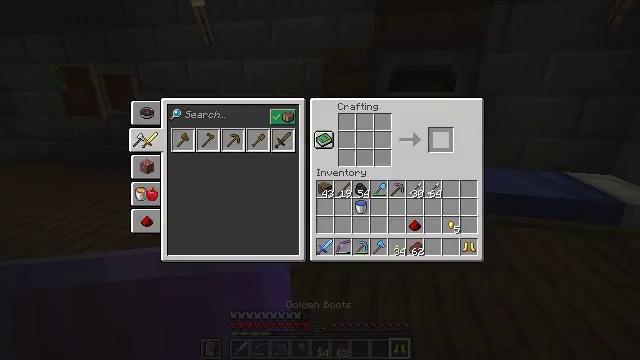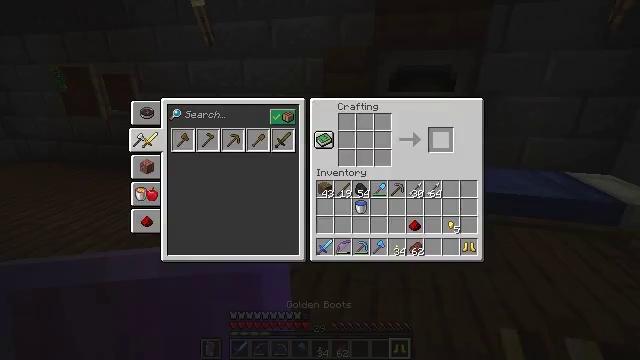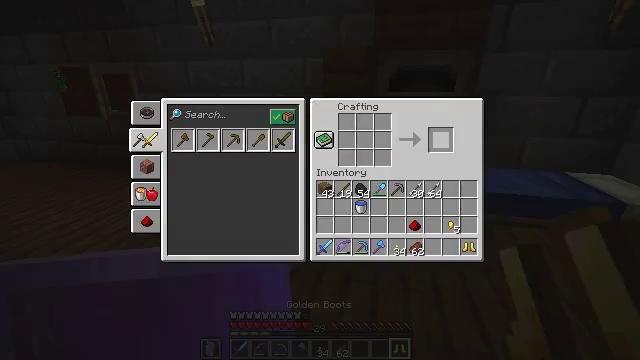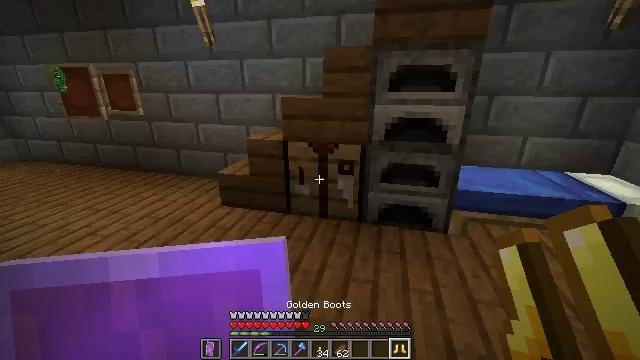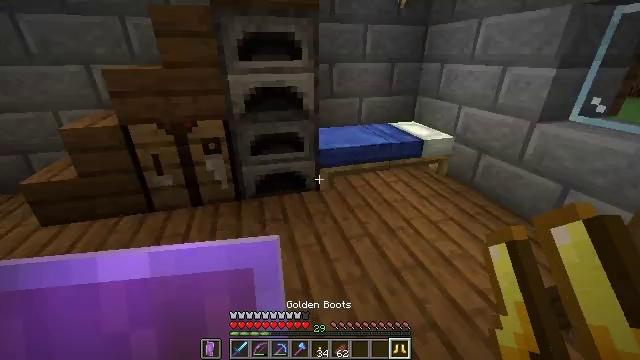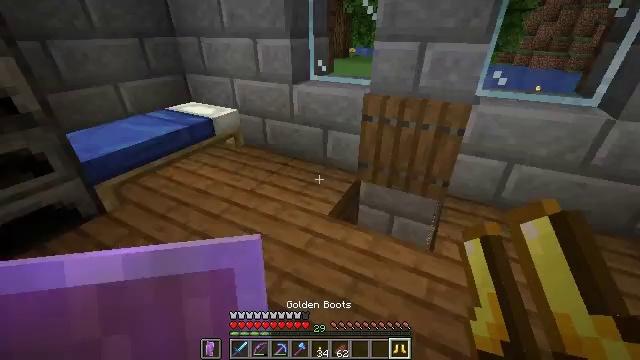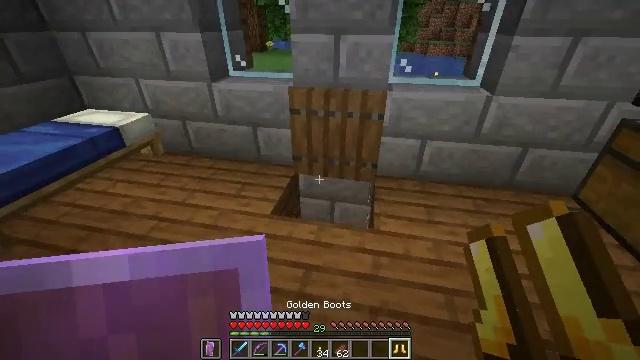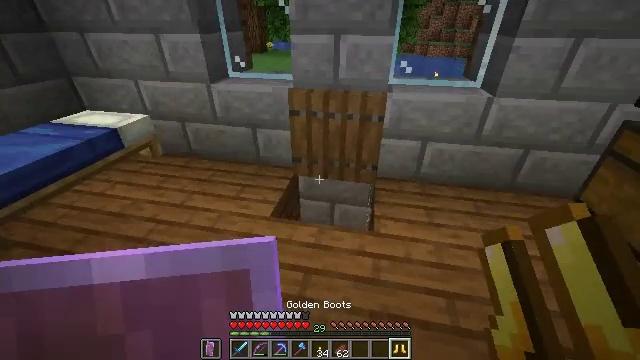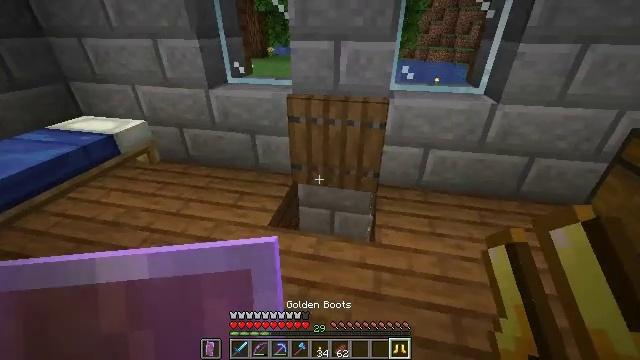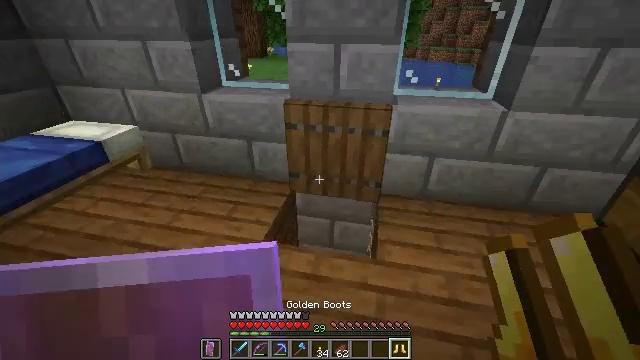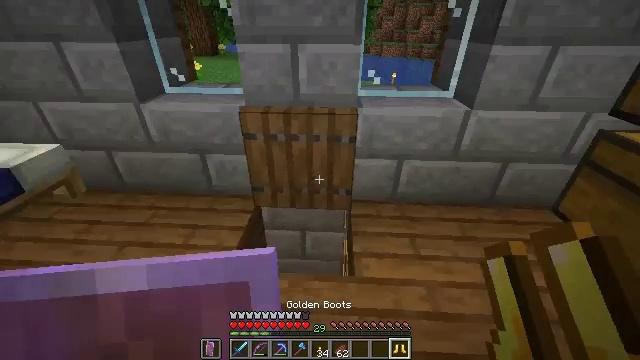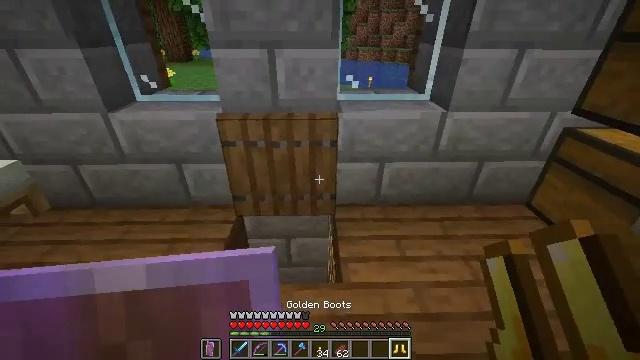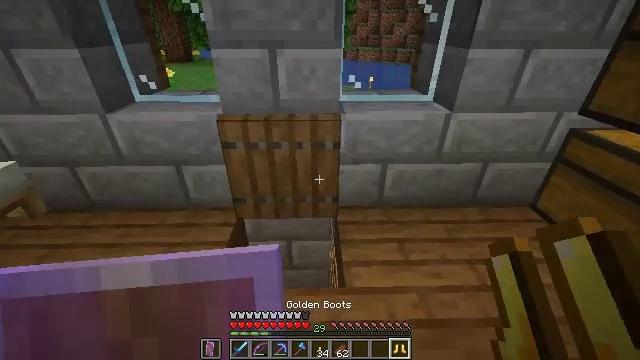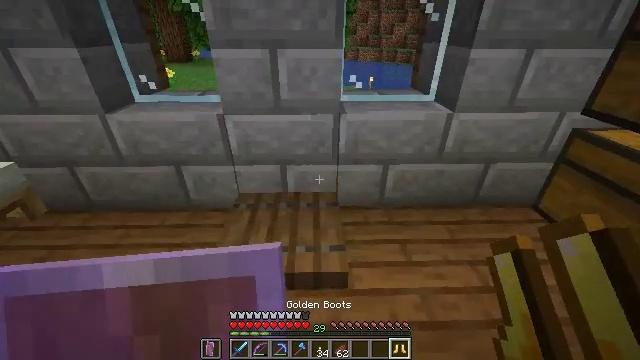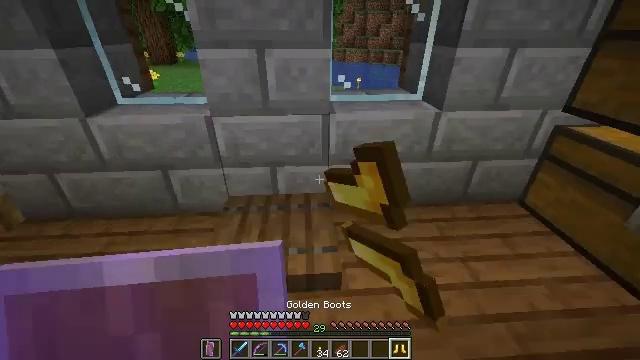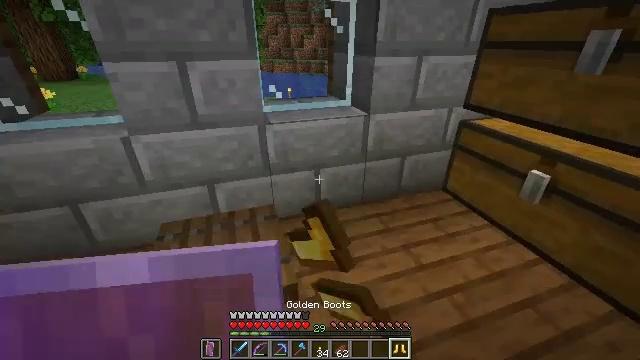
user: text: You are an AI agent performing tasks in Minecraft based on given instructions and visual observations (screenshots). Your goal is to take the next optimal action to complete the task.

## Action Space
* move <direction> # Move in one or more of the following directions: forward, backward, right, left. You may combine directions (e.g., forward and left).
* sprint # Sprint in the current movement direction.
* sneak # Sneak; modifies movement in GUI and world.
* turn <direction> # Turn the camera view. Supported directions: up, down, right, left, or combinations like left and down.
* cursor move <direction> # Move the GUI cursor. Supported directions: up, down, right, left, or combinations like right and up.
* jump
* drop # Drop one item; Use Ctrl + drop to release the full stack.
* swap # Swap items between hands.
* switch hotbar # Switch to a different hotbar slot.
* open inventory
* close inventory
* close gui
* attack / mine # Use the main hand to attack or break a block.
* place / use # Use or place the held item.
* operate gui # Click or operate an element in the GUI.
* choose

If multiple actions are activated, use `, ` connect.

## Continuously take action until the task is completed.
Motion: motion action
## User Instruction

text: Break down blaze rods into blaze powder.
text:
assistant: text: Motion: open gui
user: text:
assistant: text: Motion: no_op
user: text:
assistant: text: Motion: no_op
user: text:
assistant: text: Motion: turn right and down, close gui
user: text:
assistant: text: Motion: turn right and down
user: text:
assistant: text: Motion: turn right and down
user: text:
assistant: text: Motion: move forward
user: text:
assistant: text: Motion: move forward
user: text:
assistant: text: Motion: move forward
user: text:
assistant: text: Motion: turn right
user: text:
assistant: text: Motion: turn right
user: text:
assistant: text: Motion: no_op
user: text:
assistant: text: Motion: use / place
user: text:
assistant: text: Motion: turn right
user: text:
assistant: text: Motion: turn right and up
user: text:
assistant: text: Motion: no_op
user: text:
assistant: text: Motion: no_op
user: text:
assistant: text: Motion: turn right and up
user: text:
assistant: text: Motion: turn right and up
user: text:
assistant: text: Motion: turn right
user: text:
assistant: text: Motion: turn right and up
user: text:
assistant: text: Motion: turn left and up
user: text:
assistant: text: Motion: turn left and down
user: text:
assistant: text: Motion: turn left and down
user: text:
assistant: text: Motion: turn left
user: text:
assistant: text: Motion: use / place
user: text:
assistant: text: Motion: turn left, use / place
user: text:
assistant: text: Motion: turn left
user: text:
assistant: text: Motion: turn left
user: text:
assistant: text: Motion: move forward, turn left and down